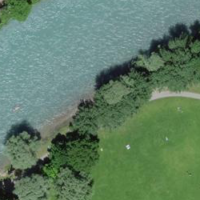
EUNIS habitat code: 15
Species observed at this site:
Mergus merganser
Symphoricarpos albus